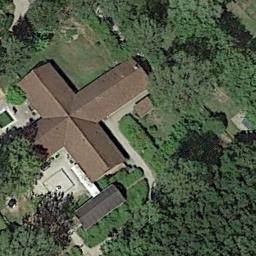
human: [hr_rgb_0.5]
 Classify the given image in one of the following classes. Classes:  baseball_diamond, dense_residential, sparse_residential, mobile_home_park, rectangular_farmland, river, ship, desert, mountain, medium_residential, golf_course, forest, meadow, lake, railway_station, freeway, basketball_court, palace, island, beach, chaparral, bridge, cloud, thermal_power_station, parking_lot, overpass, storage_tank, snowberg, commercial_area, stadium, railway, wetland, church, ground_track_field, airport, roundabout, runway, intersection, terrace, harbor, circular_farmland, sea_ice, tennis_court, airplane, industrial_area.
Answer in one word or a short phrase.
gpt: church